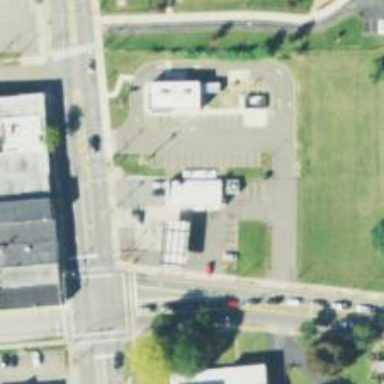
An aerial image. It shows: Convenience shop.